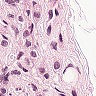
Metastatic tissue present: yes